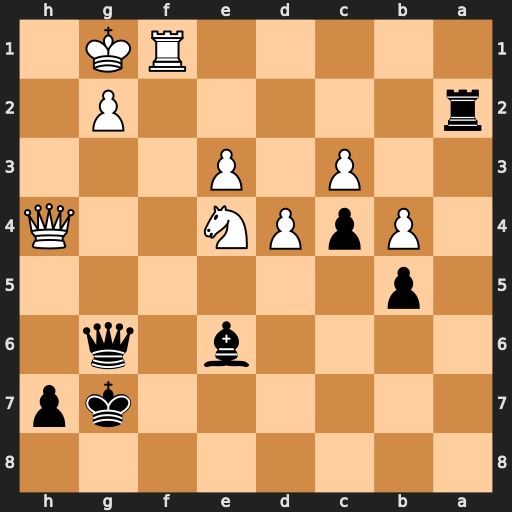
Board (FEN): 8/6kp/4b1q1/1p6/1PpPN2Q/2P1P3/r5P1/5RK1
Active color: b
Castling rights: -
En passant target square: -
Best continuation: Qxg2#